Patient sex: M
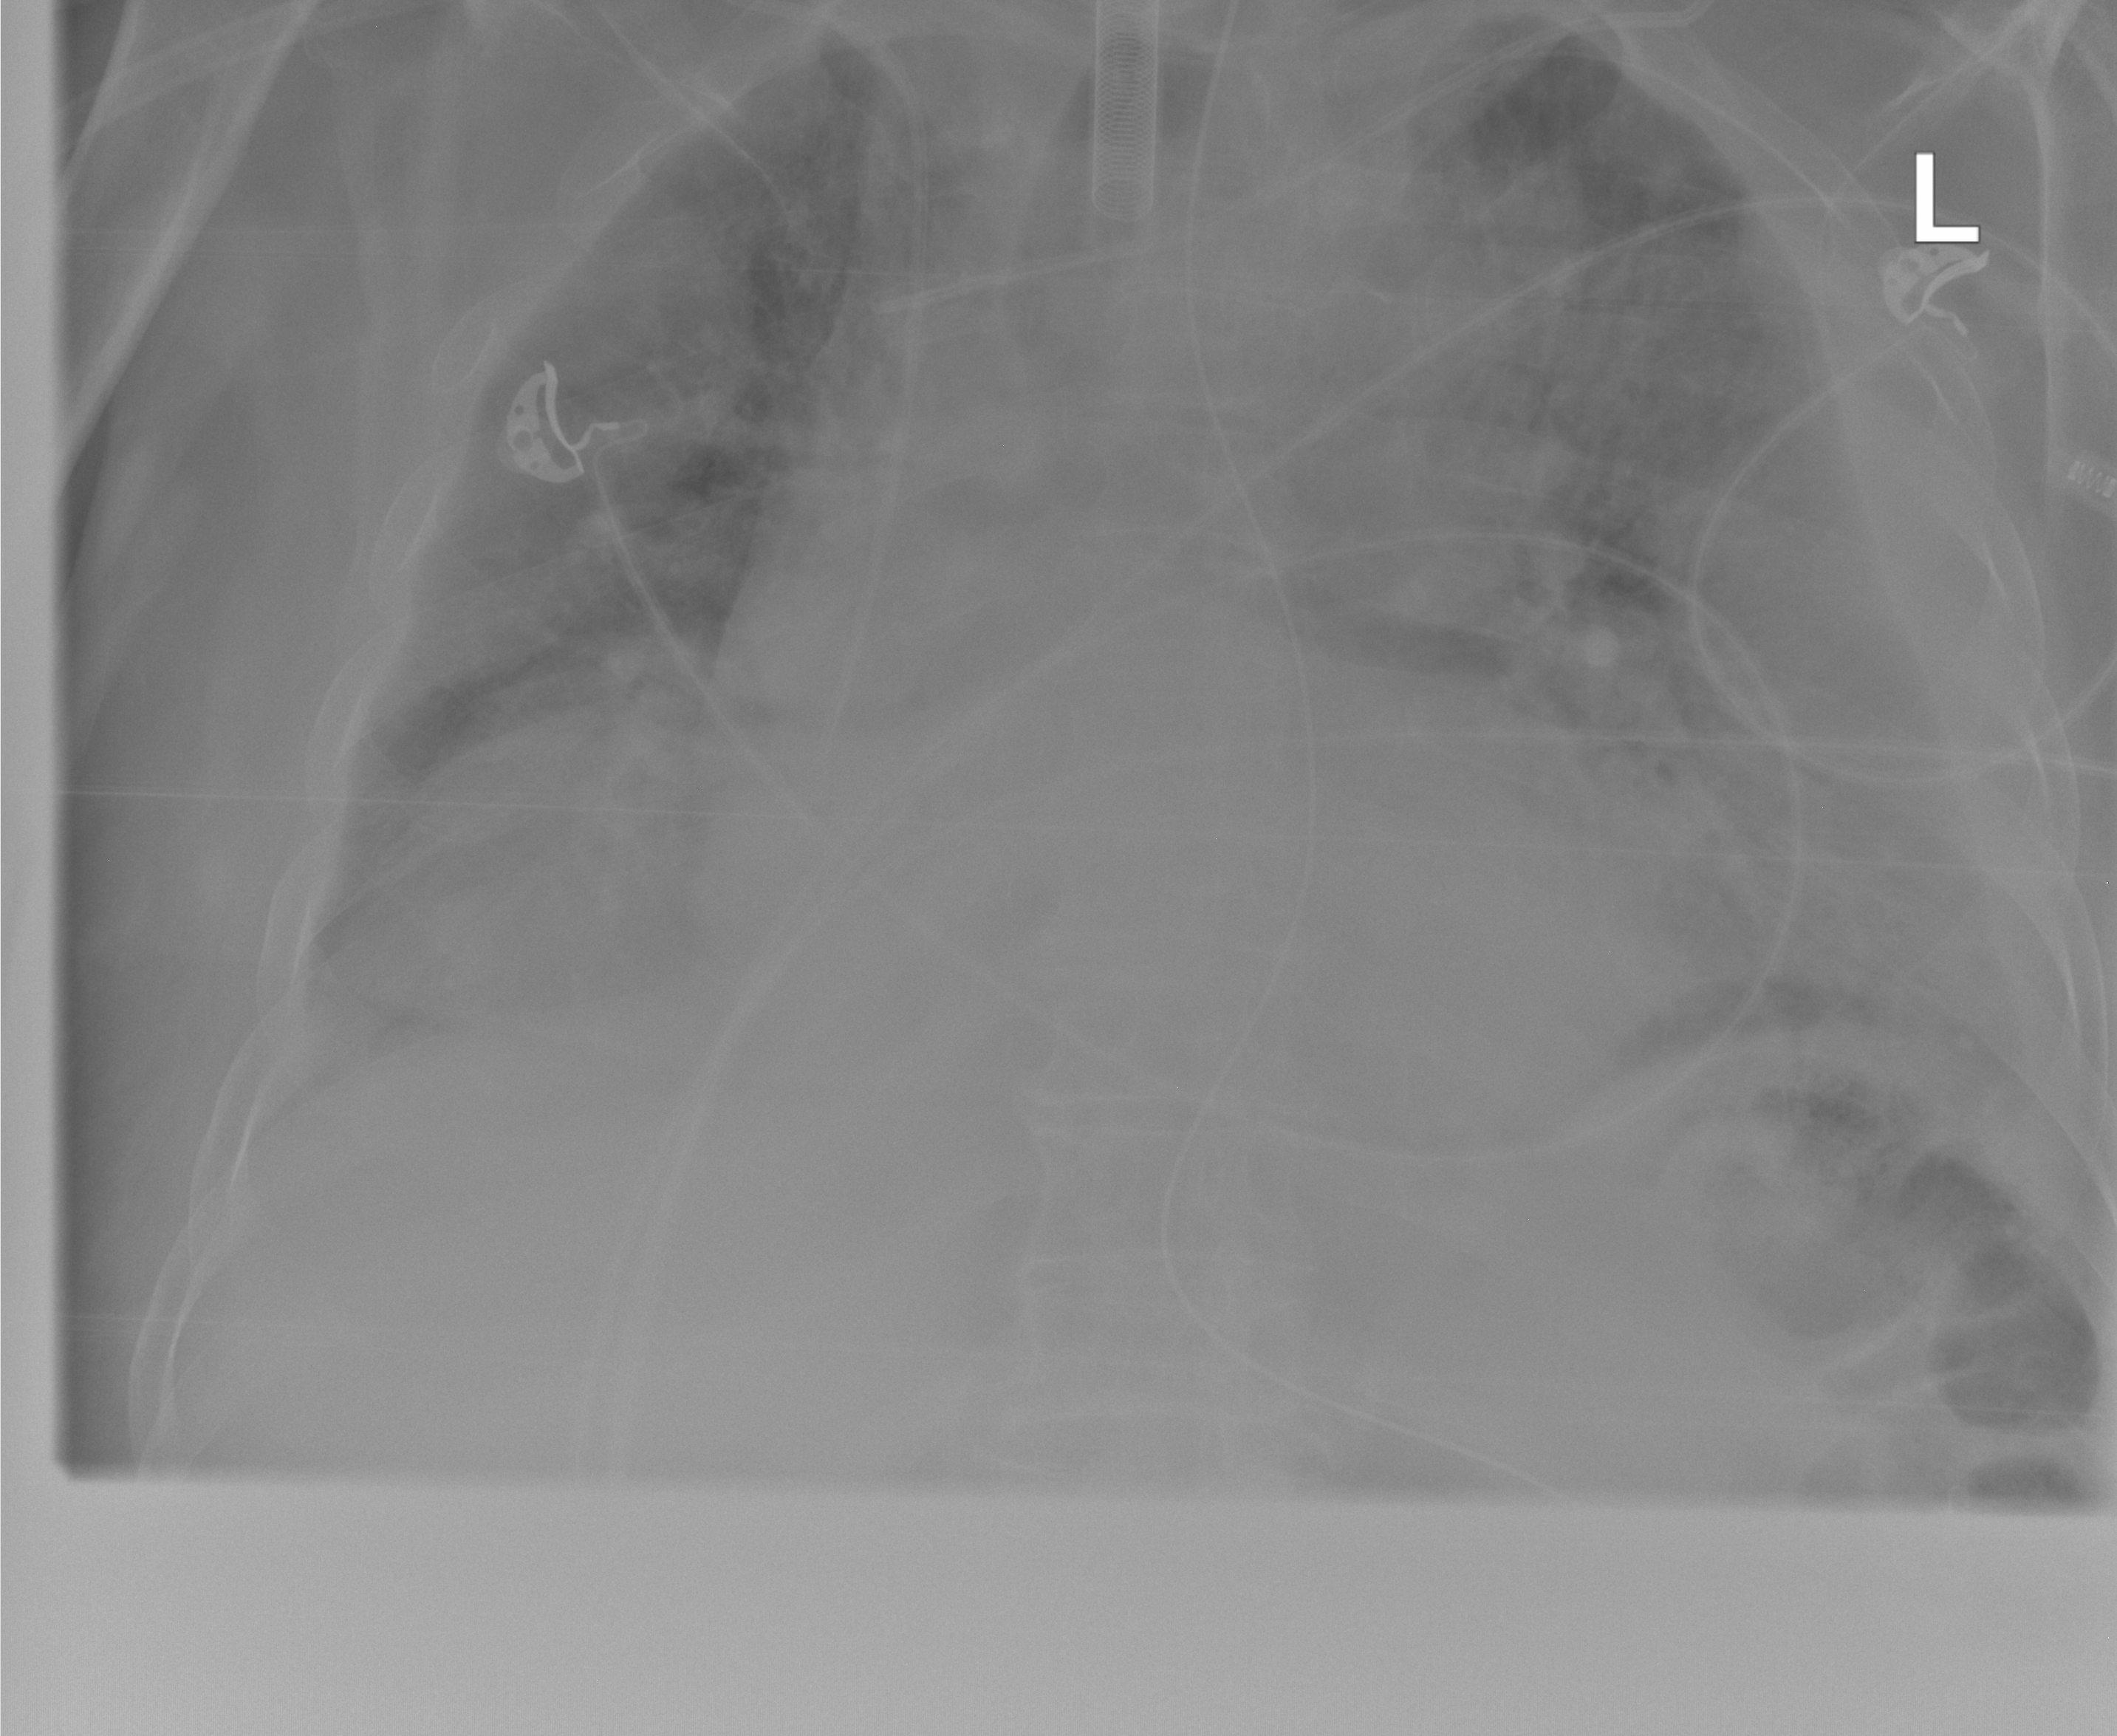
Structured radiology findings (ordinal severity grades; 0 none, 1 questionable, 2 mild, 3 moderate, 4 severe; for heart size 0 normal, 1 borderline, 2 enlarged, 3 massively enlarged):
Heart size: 2
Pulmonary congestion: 2
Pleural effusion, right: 2
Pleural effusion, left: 2
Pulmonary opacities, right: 0
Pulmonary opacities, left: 0
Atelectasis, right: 2
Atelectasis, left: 3